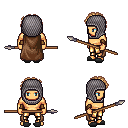
a pixel art fantasy rpg character, male body template, human, tanned skin, brown cape, gold greaves, light blonde curly afro hairstyle, chain hood, cloth bracers, gray slippers, spear, four views (front, back, left, right), 2x2 character sprite sheet, small pixel art, hard edges, no anti-aliasing